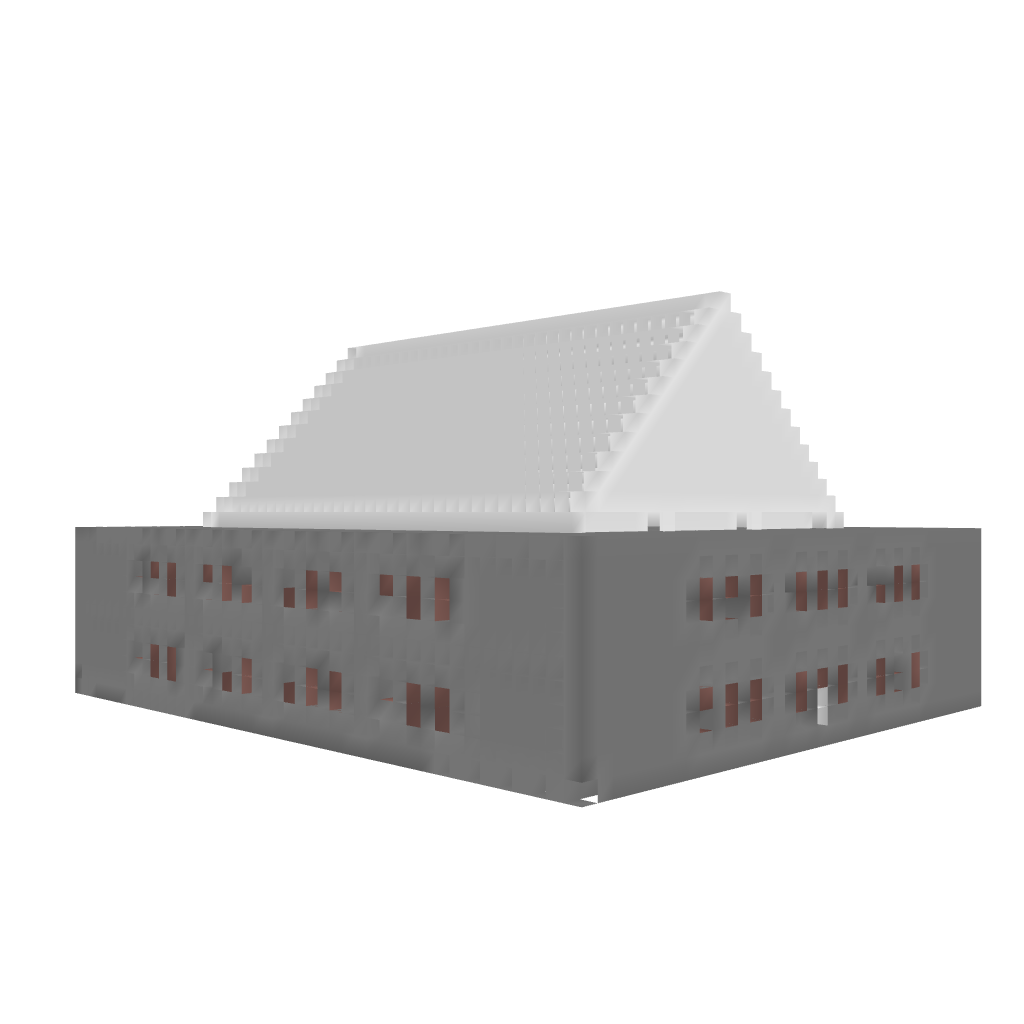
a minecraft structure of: The best jail good quality